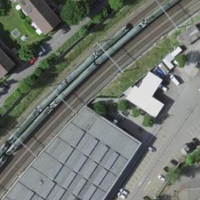
EUNIS habitat code: 54
Species observed at this site:
Cornus sanguinea
Symphoricarpos albus